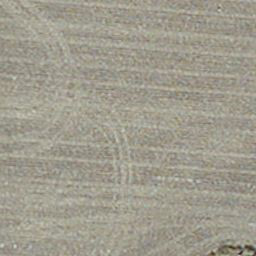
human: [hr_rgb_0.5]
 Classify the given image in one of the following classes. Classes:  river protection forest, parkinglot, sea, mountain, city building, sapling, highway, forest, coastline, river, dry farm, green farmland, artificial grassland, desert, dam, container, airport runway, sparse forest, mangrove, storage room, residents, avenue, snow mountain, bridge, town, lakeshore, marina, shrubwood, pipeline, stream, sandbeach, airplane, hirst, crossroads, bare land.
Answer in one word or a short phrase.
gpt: dry farm